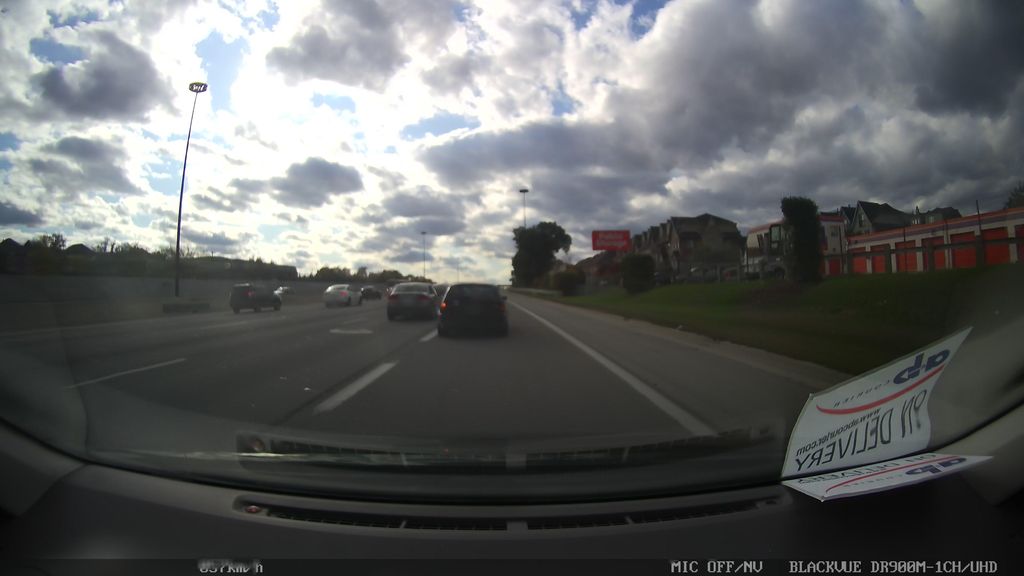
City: toronto